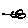
Label: line